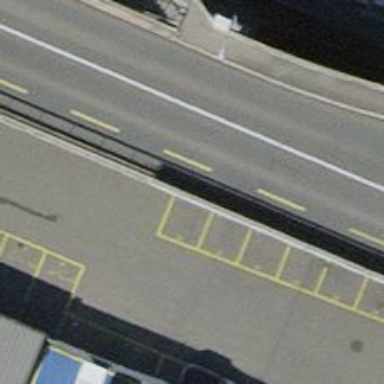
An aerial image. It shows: Car-sharing service available at this location.